Field crop: maize
Growth stage: 2
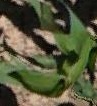
Species: maize